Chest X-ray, PA view. Patient: 70 years old, sex M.
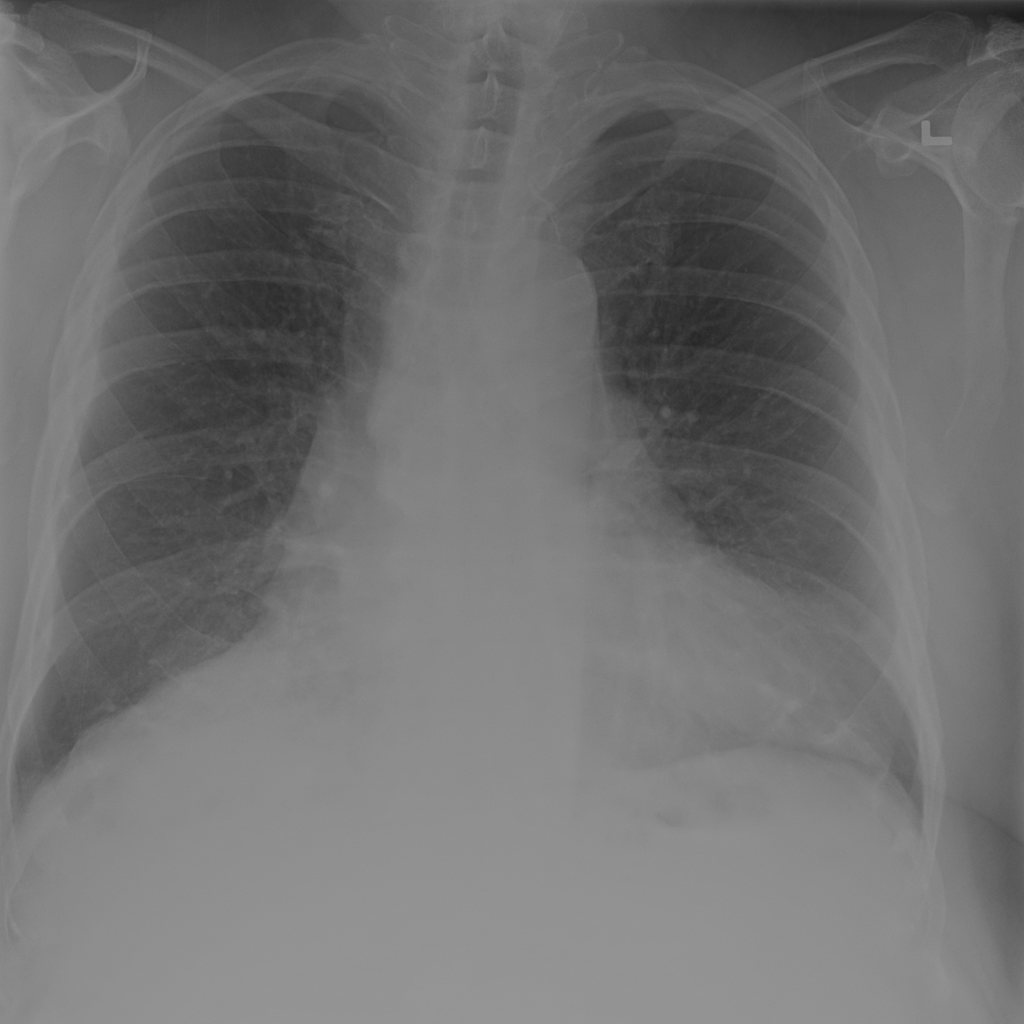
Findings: No Finding